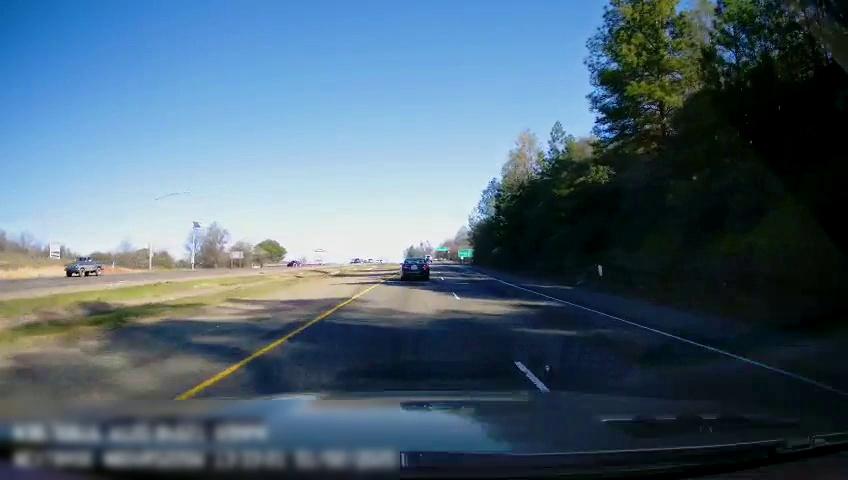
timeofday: Day
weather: Sunny
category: Drivable Space
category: Drivable Space
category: Vehicles | Truck
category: Vehicles | Car
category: Lanes | Current Lane
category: Lanes | Current Lane
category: Lanes | Alternate Lane
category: Traffic | Signs
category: Traffic | Signs